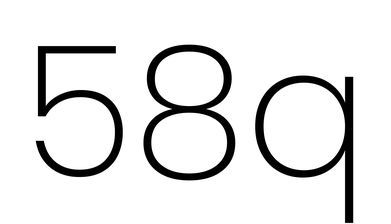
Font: Poppins-ExtraLight